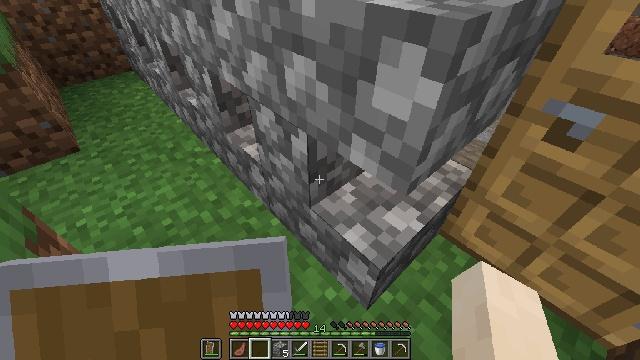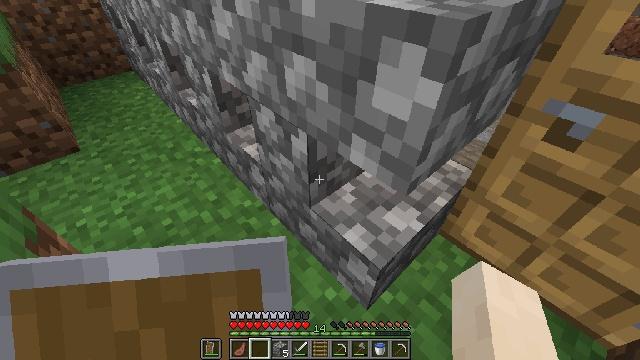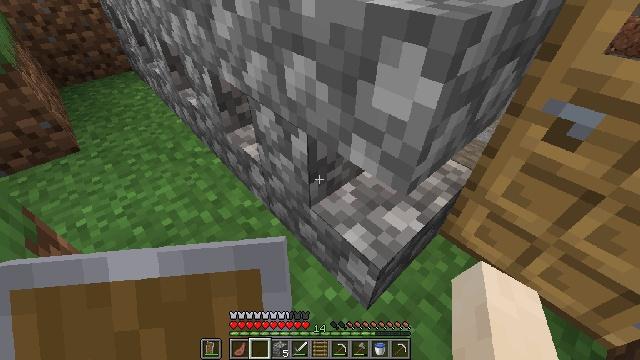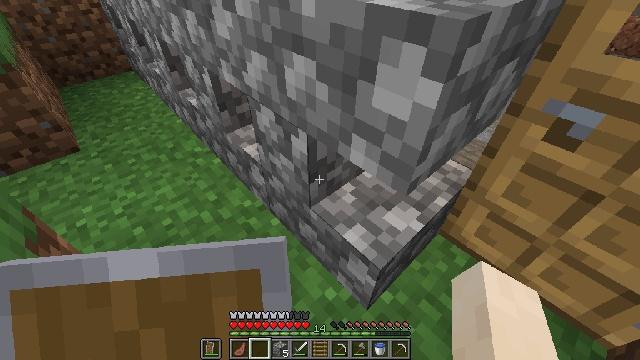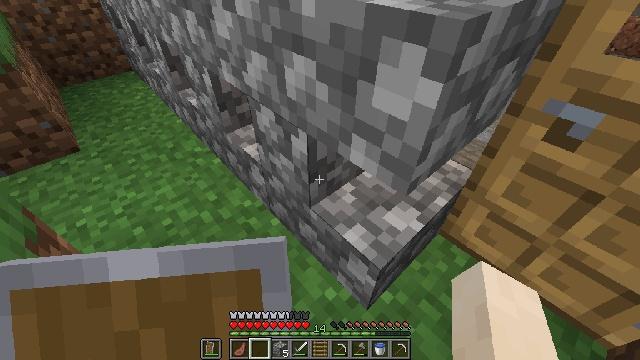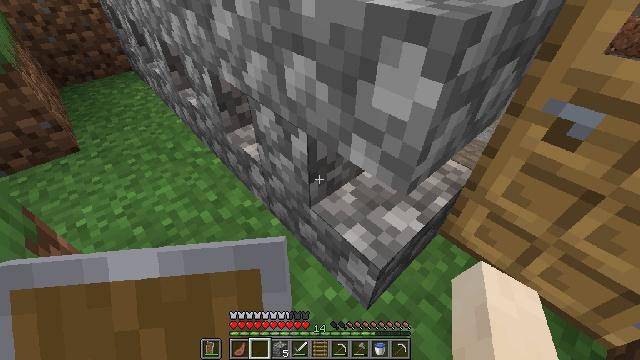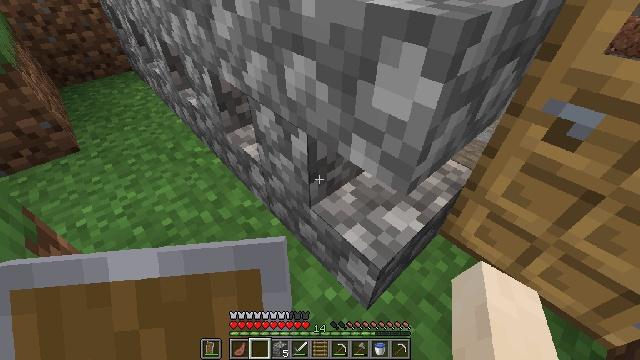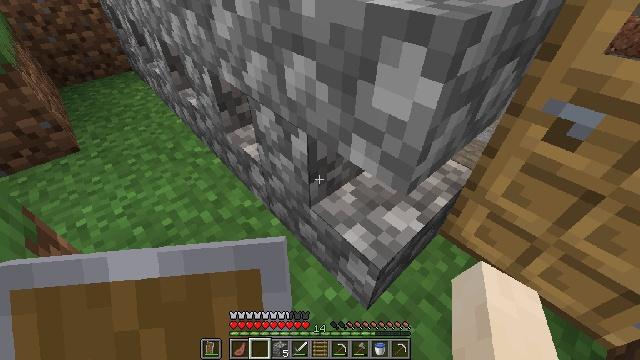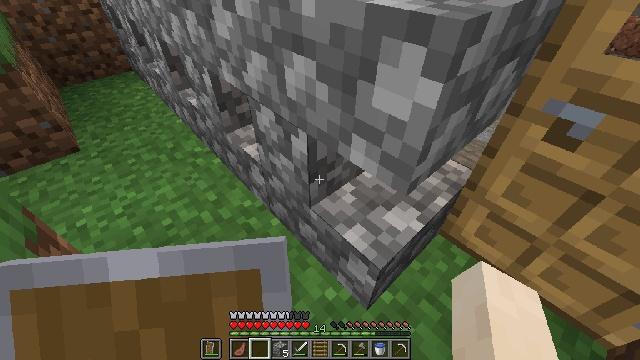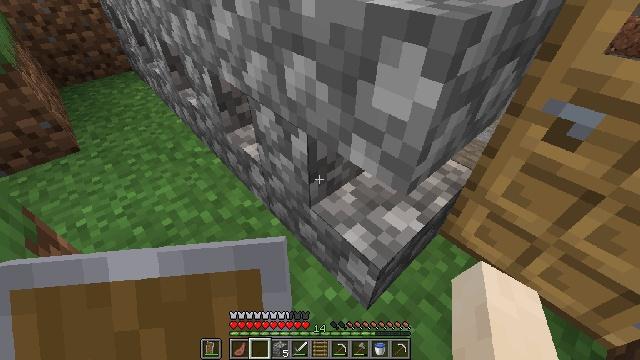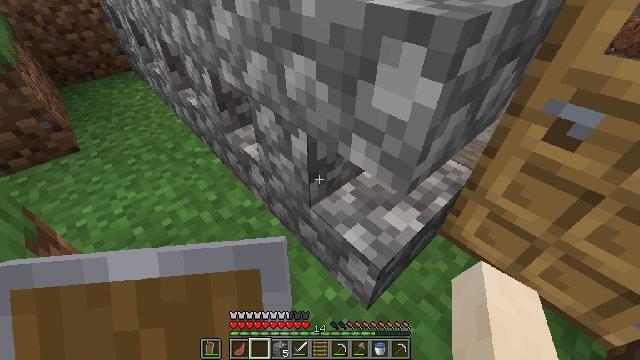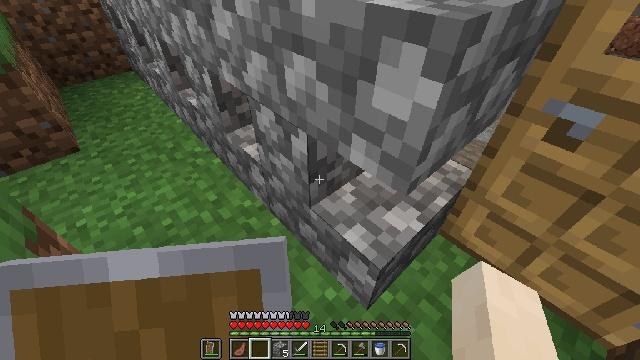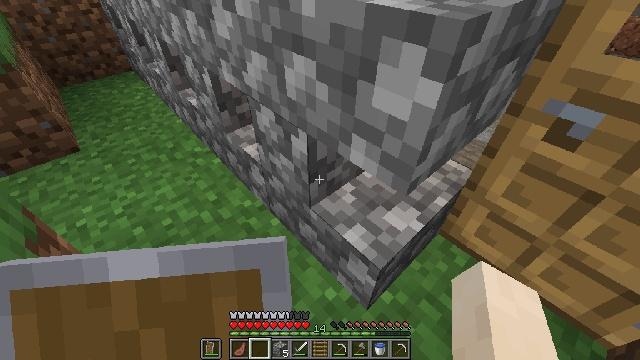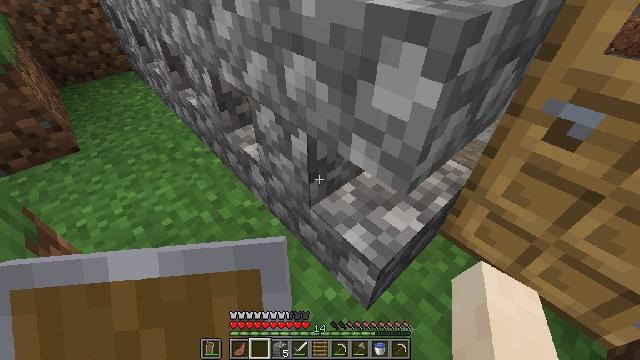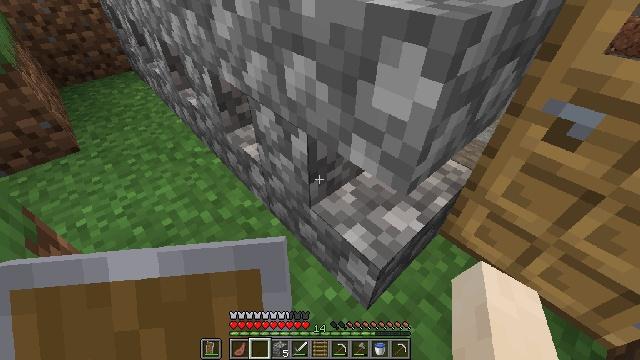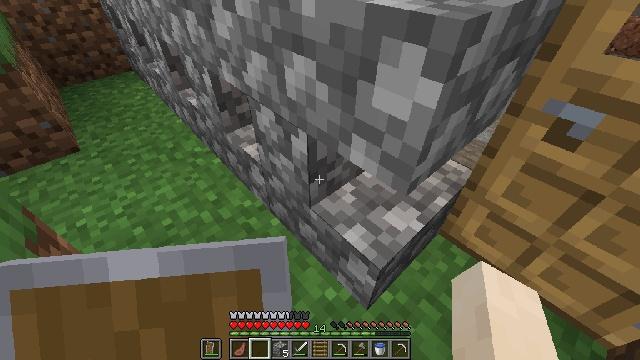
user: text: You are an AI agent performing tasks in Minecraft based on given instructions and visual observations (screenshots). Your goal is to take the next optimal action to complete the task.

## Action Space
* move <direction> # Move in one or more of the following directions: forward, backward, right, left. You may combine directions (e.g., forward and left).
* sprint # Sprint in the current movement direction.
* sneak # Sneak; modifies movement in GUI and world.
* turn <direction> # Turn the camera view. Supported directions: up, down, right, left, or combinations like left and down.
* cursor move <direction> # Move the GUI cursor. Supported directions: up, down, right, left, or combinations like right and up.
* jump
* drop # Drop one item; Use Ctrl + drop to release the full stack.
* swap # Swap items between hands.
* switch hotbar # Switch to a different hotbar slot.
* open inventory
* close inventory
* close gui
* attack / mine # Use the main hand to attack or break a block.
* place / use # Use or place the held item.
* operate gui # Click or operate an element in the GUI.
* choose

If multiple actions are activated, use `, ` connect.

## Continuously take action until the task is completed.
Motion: motion action
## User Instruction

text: craft item air
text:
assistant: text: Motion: no_op
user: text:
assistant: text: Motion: no_op
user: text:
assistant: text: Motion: no_op
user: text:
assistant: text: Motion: no_op
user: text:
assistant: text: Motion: no_op
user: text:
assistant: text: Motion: no_op
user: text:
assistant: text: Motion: no_op
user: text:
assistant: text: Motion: no_op
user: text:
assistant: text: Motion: no_op
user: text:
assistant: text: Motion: no_op
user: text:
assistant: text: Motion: no_op
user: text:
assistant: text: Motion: no_op
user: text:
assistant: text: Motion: no_op
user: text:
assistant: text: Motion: no_op
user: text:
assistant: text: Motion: no_op
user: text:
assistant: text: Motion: no_op
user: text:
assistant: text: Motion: no_op
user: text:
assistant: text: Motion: no_op
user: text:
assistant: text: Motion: no_op
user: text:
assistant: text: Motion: no_op
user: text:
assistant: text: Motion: no_op
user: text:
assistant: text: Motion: no_op
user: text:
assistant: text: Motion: no_op
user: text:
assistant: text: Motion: no_op
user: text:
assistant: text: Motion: no_op
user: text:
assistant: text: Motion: no_op
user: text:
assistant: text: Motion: no_op
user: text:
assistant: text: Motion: no_op
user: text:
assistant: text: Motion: no_op
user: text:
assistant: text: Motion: no_op